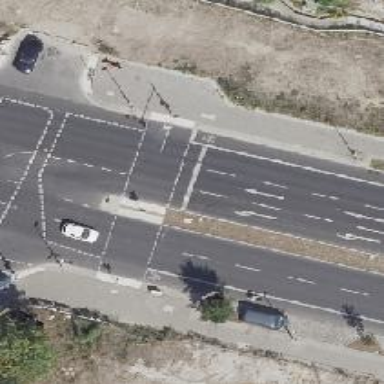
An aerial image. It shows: Footway crossing with traffic signals and island in the middle.